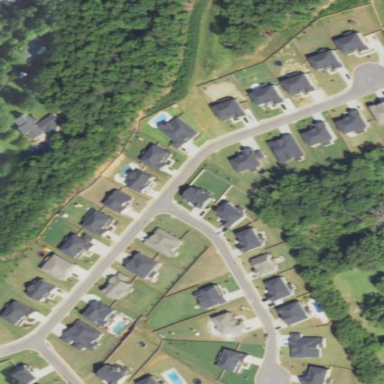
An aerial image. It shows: Residential area within neighborhood.